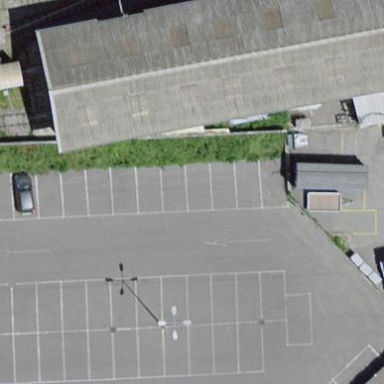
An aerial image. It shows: Warehouse.